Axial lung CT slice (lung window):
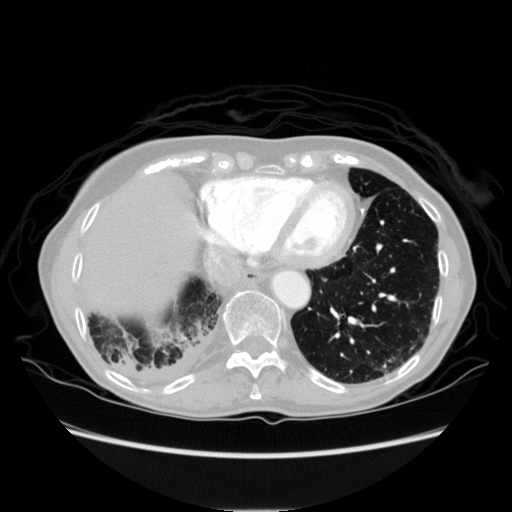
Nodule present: no